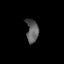
Tissue: prostate
Cell type: T cells
Senescence score: 0.3313
Nuclear area (px): 280
Mean DAPI intensity: 92.904